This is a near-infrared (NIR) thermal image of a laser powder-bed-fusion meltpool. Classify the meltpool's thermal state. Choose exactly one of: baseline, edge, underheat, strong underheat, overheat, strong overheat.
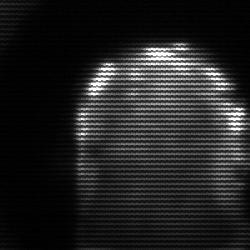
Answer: baseline